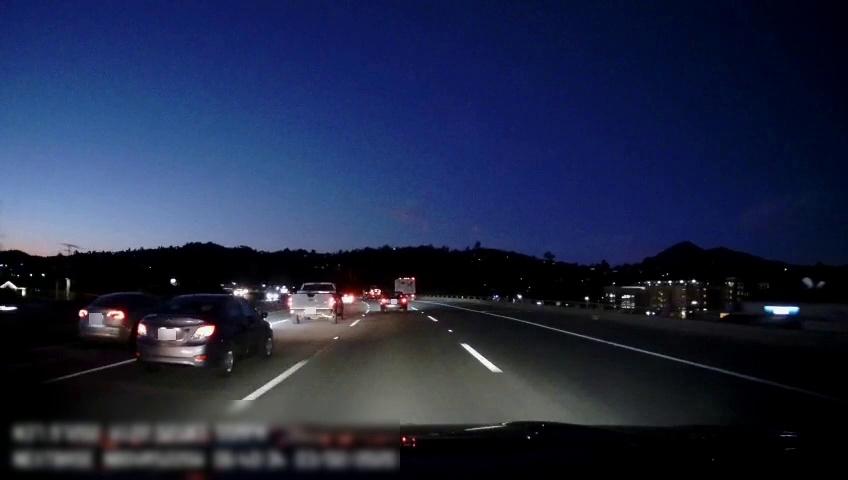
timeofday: Night
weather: Other
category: Drivable Space
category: Vehicles | Car
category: Vehicles | Car
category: Vehicles | Truck
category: Vehicles | Car
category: Vehicles | Truck
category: Vehicles | Car
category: Vehicles | SUV
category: Vehicles | SUV
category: Vehicles | SUV
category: Vehicles | Truck
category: Lanes | Alternate Lane
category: Lanes | Alternate Lane
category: Lanes | Current Lane
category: Lanes | Current Lane
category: Lanes | Alternate Lane